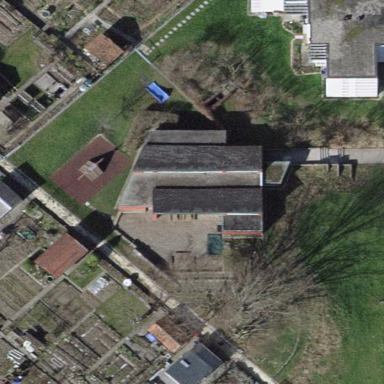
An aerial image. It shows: Kindergarten.